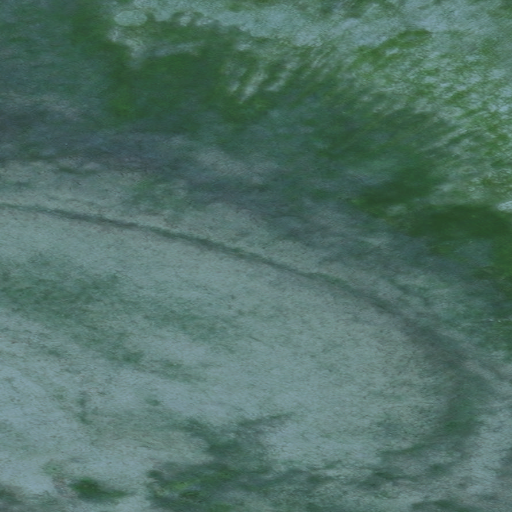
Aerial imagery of mountain in Alaska named Ingriruk Hill containing only unknown